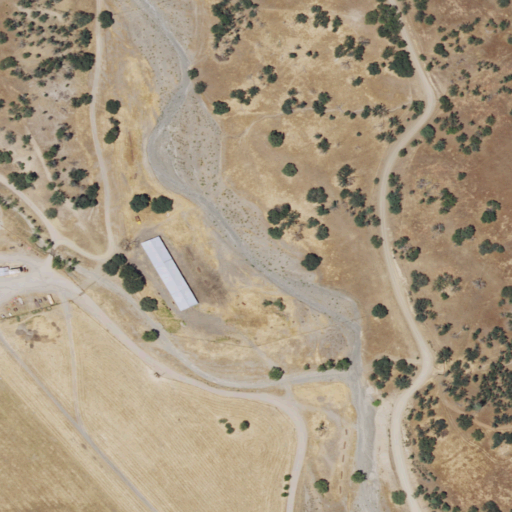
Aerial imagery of valley in California named Pine Canyon containing grassland, shrub, low intensity development, open development, and high intensity development